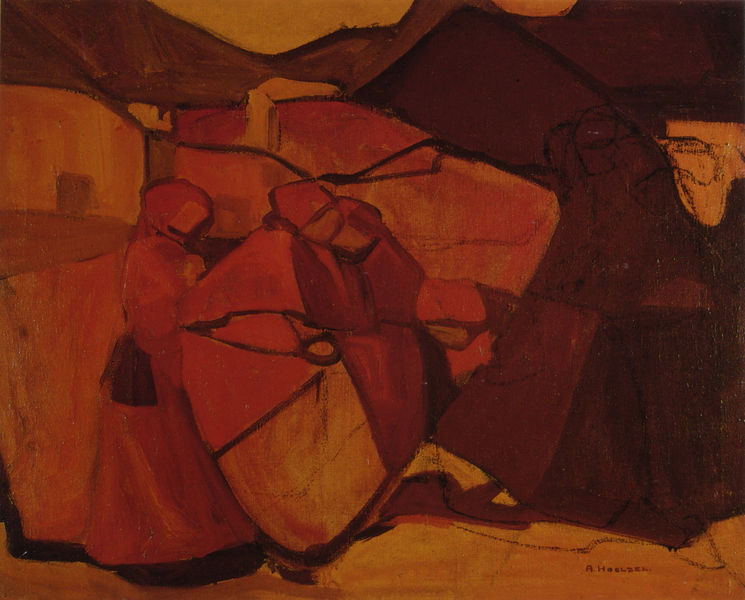
Titel: Komposition in Rot I (Rote Komposition I)
Künstler: Adolf Hölzel
Standort: Hannover
Institution: Kunstmuseum Hannover mit Sammlung Sprengel
Schlagwörter: berg, dunkel, felsen, gemälde, hand, himmel, umhang, frauen, gelb, impressionismus, kubistisch, landschaft, menschen, ocker, stadt, abend, braun, dunkelbraun, fenster, frau, hüte, kleid, kleider, kreide, licht, nacht, orange, schwarz, straße, tür, zeichnung, dach, gebäude, haus, rot, schleier, flächig, haube, malerei, gesichter, stehen, signatur, erde, häuser, hügel, sonne, land, mantel, helldunkel, schürze, ort, perspektive, röcke, zuschauer, moderne, ernte, russland, schürzen, warm, abstrakt, berge, fels, fläche, flächen, gebirge, modern, wüste, dorf, dächer, farbe, formen, linien, hütten, kopftuch, abendstimmung, tor, umriss, bruan, orient, kohle, farbflächen, kontur, klassische moderne, mäntel, hauben, liebermann, pinselstrich, kohlezeichnung, grab, rotbraun, kopftücher, chiaroscuro, hoelzel, am grabe, auferstehung, erdtöne, gesichtslos, grabeingang, hoelbel, hoeldel, hoelzen, kuben, umrisslinien, araber, zelt, beg, rottöne, steinbau, eingeborene, sthen, lehmhütten, kaputzen, pampa, verschleierte, bauernfrauen, surrealsismus, begrenzungslinie